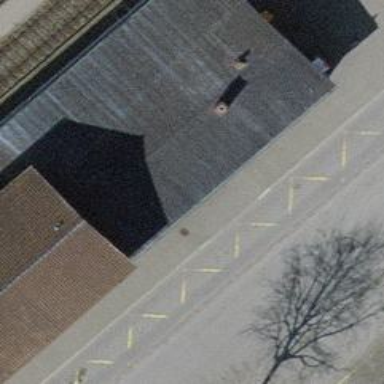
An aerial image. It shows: Bus stop with sheltered platform for public transport.